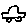
Label: car